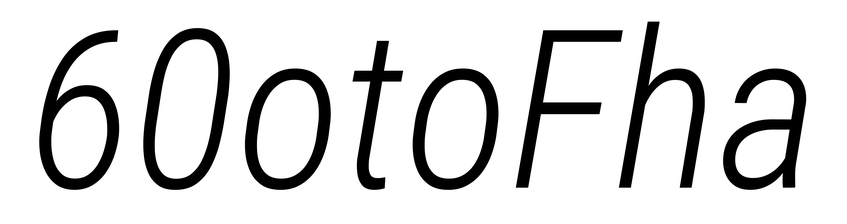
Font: Roboto-Italic_Condensed_Light_Italic